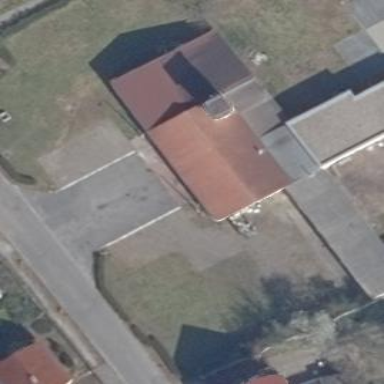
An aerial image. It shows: White building with gabled roof. The roof is colored red.